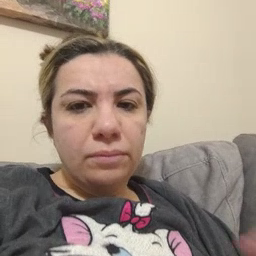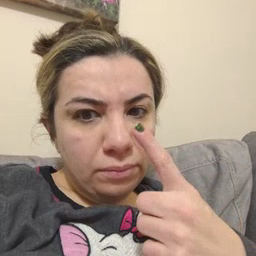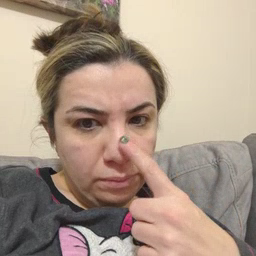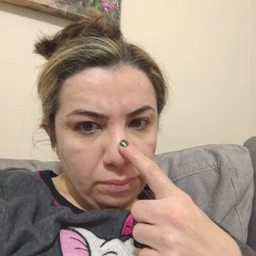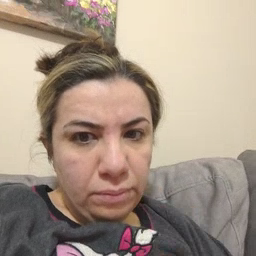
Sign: nose